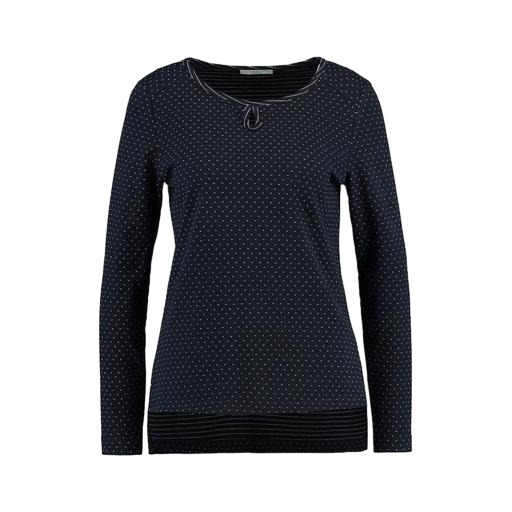
black long-sleeved polka-dot print, navy spot pleat front top, long-sleeve t-shirt only macy, white background